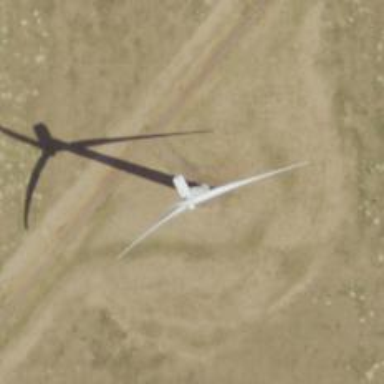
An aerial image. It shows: Wind generator using wind turbines of horizontal axis.